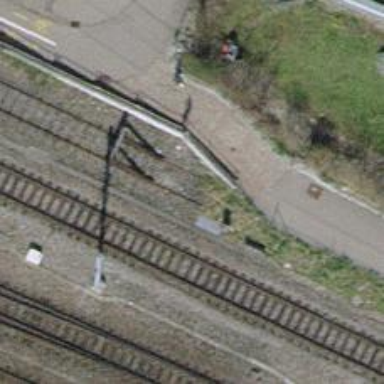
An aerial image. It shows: Railway buffer stop.